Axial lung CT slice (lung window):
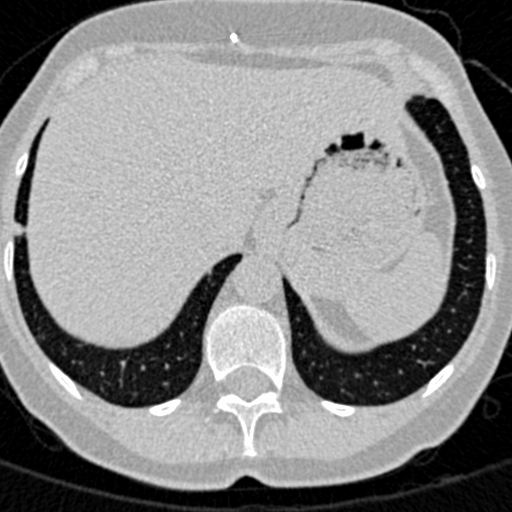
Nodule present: yes
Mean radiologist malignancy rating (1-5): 3